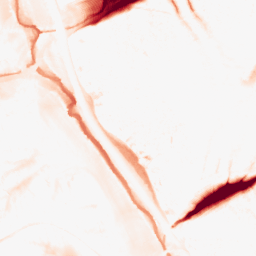
Category: morphological
Decomposition family: tophat
Decomposition parameters: size: 20
mode: black
Upsampling method: cubic_catmull_rom
Upsampling parameters: scale: 2
Upsampling scale: 2